Question: I'm trying to put in my windows a Datagrid and some other things (TextBox, Dropbox).
My problem is that when I resize the windows I can't control the items.
What I want to do is to devide the Windows like the picture below, and want the them to fit the window when I resize the window.
What do you suggest.

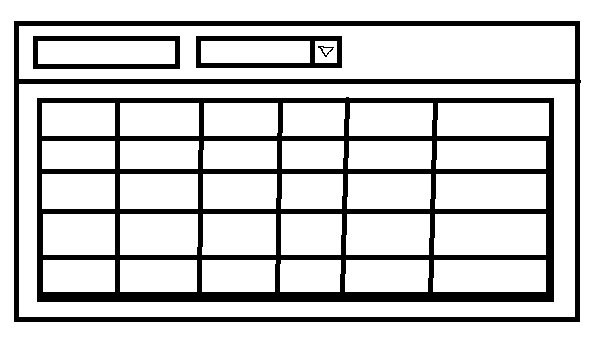
Answer: Put them in <URL> with two 'RowDefinition's. One for the toolbar/controls at the top, the other for the 'DataGrid'.
Make the first row height 'Auto', and the second row height '*'.
Set the 'HorizontalAlignment' and 'VerticalAlignment' properties on the 'DataGrid' to 'Stretch'.